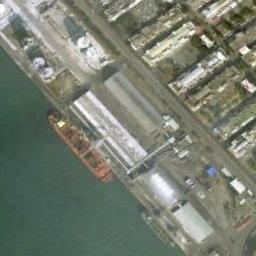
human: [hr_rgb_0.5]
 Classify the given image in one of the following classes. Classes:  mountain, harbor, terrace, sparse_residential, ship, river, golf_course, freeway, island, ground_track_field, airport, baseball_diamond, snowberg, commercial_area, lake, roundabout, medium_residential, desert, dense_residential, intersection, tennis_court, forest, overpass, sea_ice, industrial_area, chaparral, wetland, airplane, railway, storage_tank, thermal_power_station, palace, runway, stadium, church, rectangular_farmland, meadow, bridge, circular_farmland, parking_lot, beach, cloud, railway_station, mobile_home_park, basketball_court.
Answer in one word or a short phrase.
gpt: ship